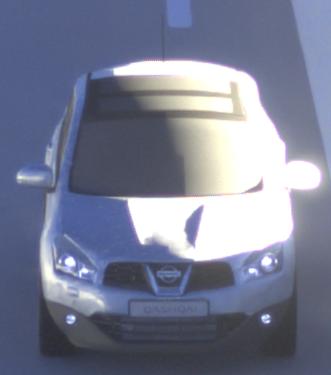
Make: Nissan
Model: Qashqai 1.6
Detailed model: Qashqai (J10)
Model produced from: 2010/03
Model produced until: 2010/08
Doors: 5
Color: white
Road condition: dry road
Daytime: sunrise or sunset
Contrast: low contrast